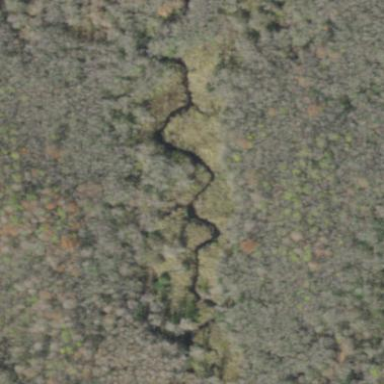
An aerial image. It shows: Swamp in wetland area.